Question: I downloaded Clang 3.4 for windows from the following website: <URL>
---
I am trying to fix the settings for code::blocks ()

1. Are these settings correct?
2. What should I put for Resource compiler and Make Program? should I leave them empty?
3. TO modify settings click on set on default
Build log still indicates that I am using GCC compilet and not clang
<URL>
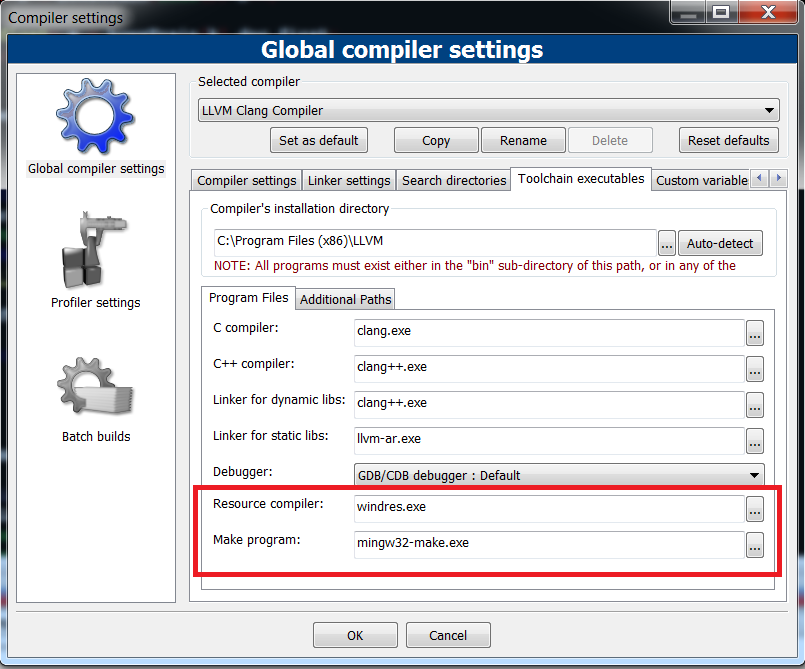
Answer: It's up to you. Do you want to use those applications for those tasks? As far as I am aware, you should not have any compatibility issues -- MinGW Make just makes system calls, so it will be able to invoke either MinGW GCC, or Clang, just the same.